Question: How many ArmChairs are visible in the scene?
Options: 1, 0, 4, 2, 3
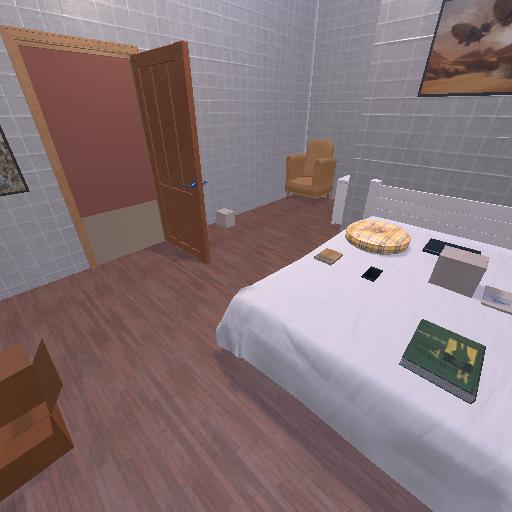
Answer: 1